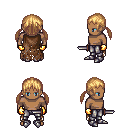
a pixel art fantasy rpg character, male body template, human, dark skin, brown tattered cape, metal pants, light blonde twin-tailed hairstyle, gold gloves, metal boots, dagger, four views (front, back, left, right), 2x2 character sprite sheet, small pixel art, hard edges, no anti-aliasing